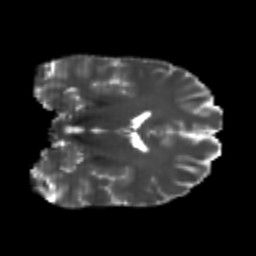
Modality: T2w
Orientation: coronal
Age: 23
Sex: male
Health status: healthy
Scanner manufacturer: philips
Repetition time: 7.386 s
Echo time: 0.08599 s